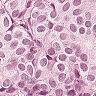
Metastatic tissue present: yes